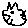
Label: cat